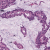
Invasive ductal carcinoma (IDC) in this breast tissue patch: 1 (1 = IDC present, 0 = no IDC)